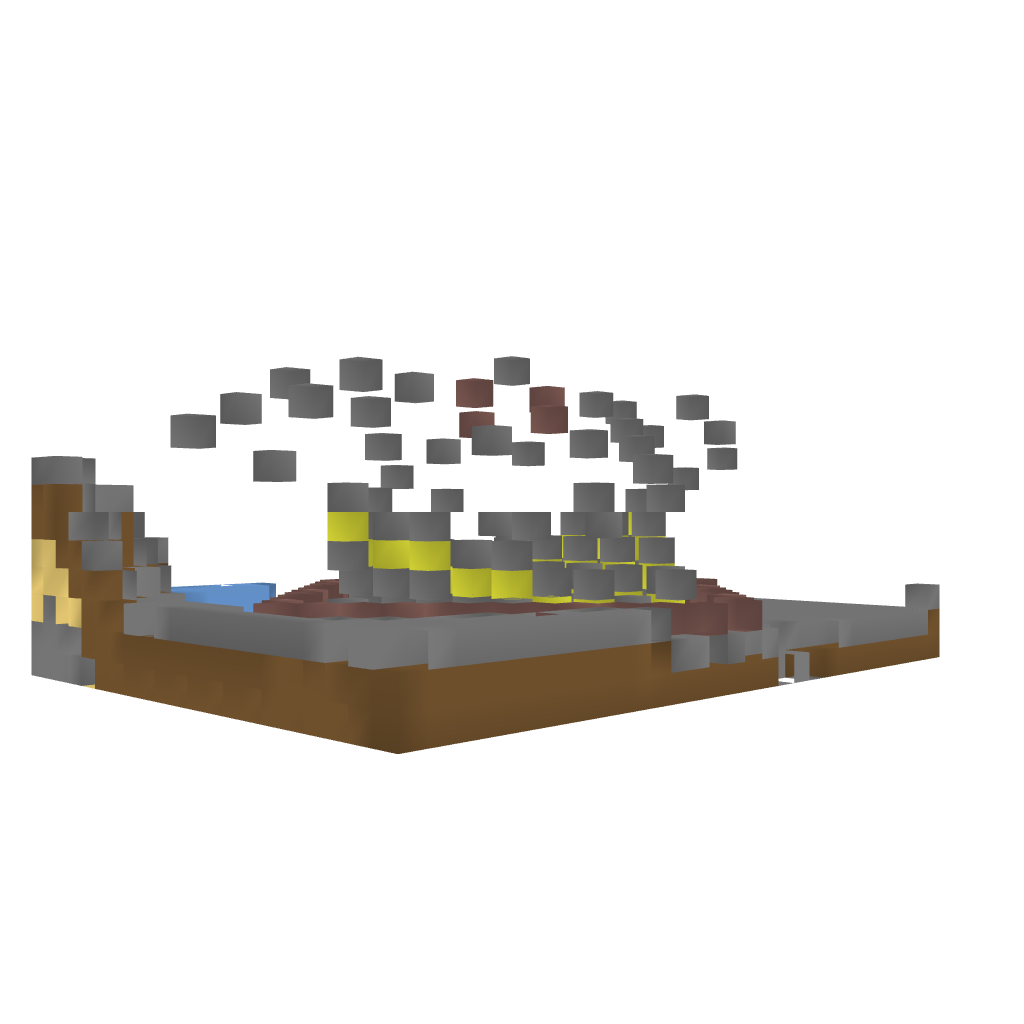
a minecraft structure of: Symmetry Parkour 2 blocks of earth and a lot of randomly placed blocks